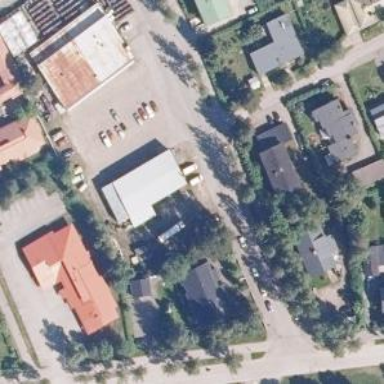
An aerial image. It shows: Healthcare clinic.